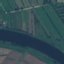
Land use / land cover: River